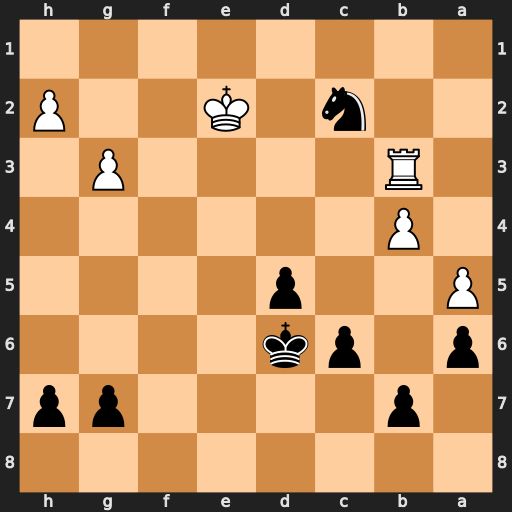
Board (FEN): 8/1p4pp/p1pk4/P2p4/1P6/1R4P1/2n1K2P/8
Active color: b
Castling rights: -
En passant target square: -
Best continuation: Nd4+ Kd2 Nxb3+